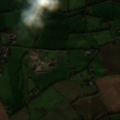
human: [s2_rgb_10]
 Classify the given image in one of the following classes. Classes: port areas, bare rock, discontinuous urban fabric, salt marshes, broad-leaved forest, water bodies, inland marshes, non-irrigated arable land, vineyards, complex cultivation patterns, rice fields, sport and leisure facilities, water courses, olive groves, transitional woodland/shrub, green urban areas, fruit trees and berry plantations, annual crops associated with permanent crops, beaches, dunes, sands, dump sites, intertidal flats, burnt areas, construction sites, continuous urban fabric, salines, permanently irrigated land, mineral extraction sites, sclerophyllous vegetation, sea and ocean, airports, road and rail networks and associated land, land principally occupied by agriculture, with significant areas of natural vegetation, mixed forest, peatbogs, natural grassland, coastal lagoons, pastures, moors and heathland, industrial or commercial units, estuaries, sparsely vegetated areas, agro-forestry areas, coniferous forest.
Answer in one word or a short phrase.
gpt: non-irrigated arable land, pastures